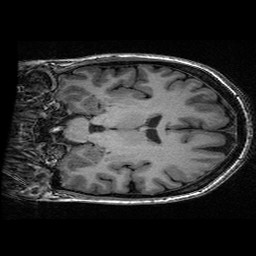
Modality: T1w
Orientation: coronal
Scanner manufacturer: ge
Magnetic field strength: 3 T
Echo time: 0.00318 s